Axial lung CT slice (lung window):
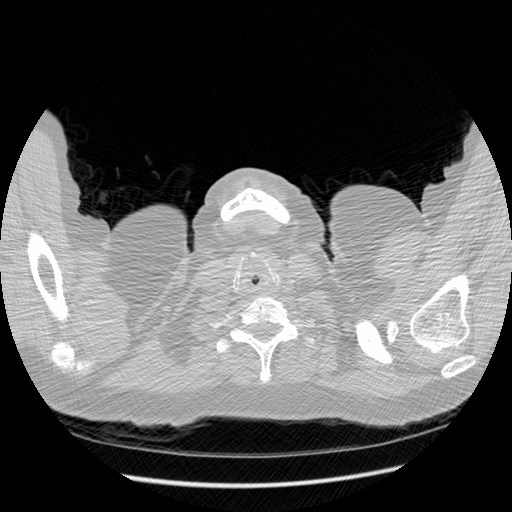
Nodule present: no